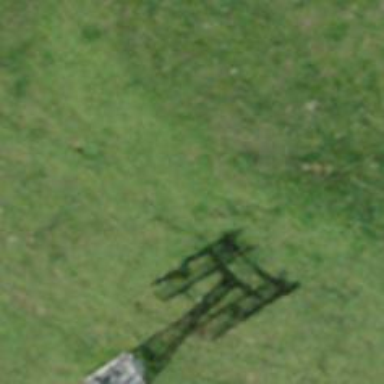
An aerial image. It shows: Chair lift captured from aerial perspective.